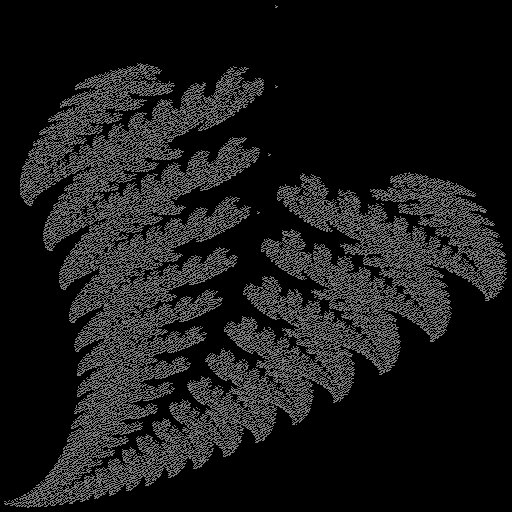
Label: fern